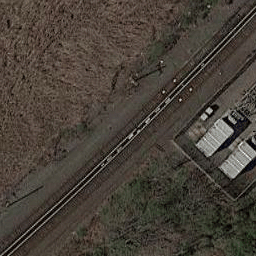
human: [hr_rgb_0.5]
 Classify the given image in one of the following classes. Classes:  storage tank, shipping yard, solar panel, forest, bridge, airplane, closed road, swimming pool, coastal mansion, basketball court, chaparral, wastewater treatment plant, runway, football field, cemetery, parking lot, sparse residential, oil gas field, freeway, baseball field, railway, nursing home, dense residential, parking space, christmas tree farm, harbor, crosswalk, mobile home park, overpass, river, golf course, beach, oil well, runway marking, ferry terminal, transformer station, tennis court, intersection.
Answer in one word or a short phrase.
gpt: railway